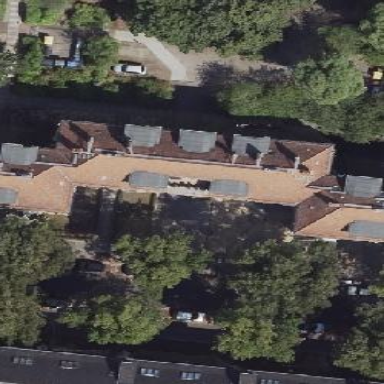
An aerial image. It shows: Hipped roof on apartment building.